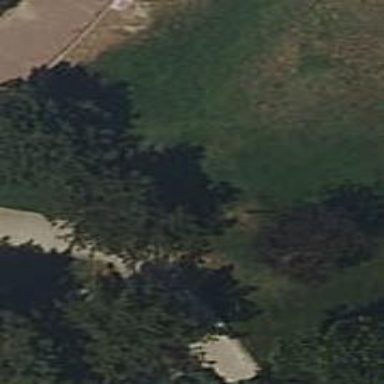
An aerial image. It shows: Park filled with evergreen needle-leaved trees.